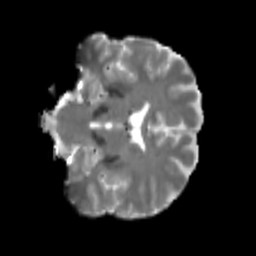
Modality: T2w
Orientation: coronal
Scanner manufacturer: siemens
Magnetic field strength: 3 T
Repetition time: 4 s
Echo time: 0.0594 s